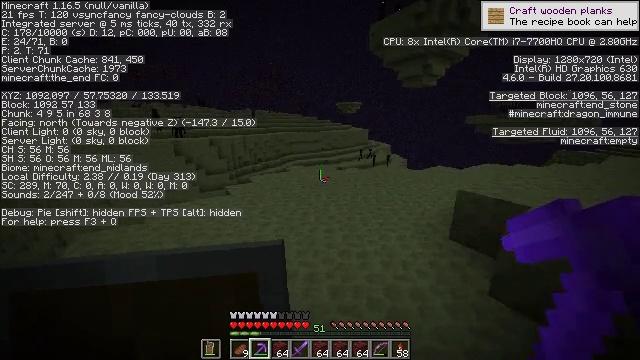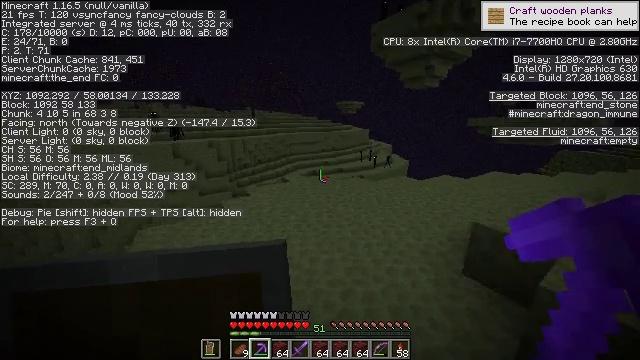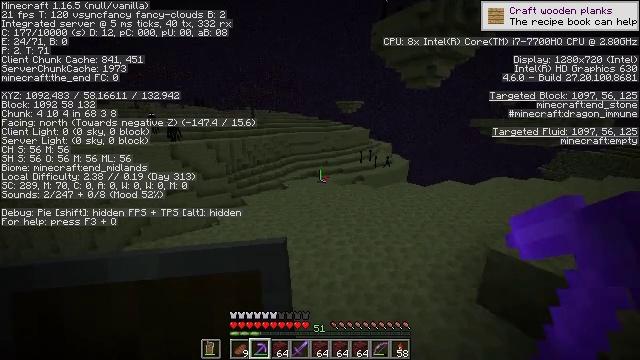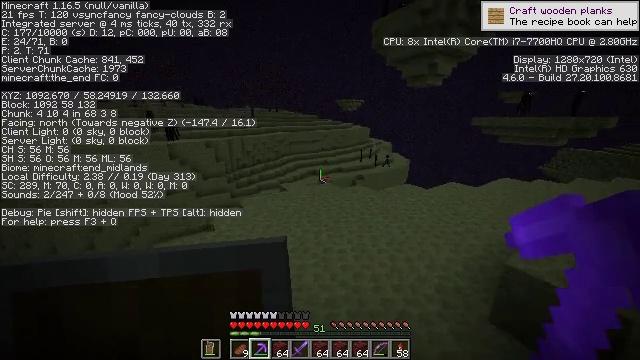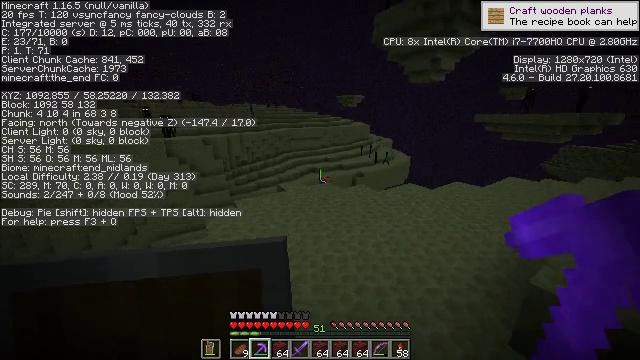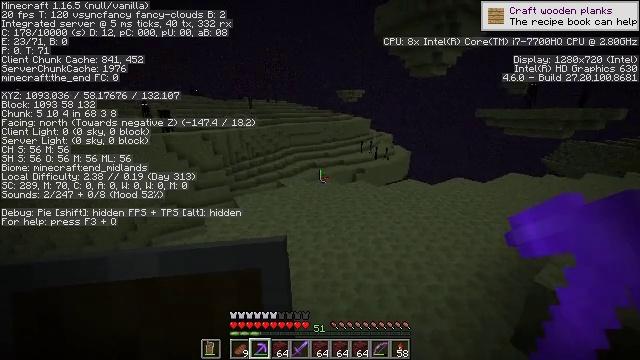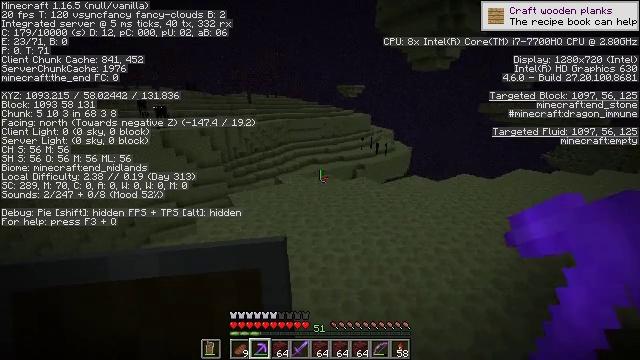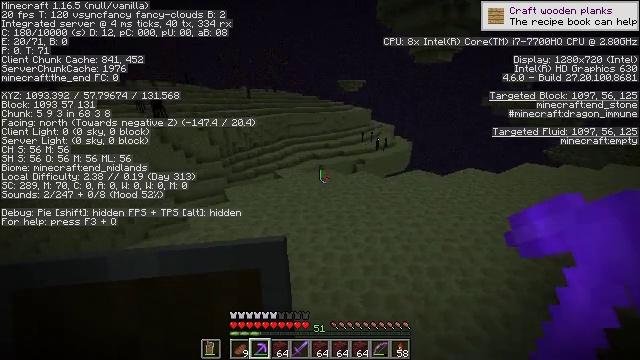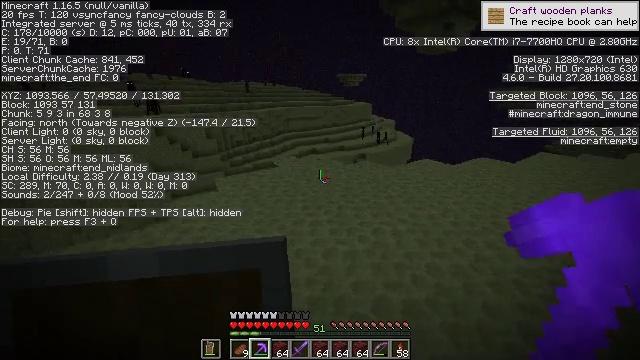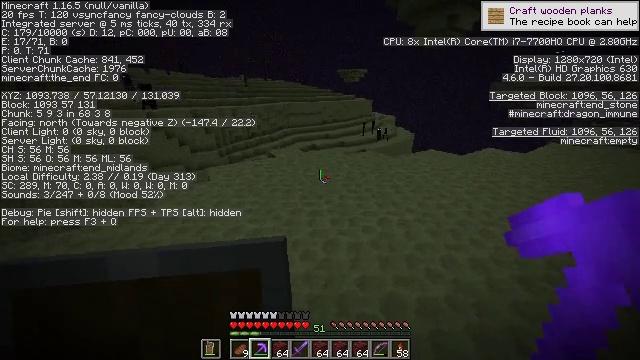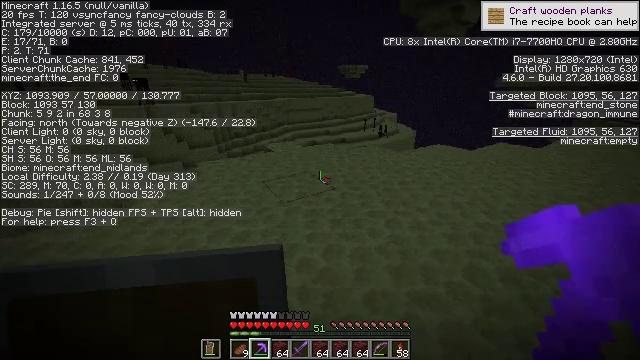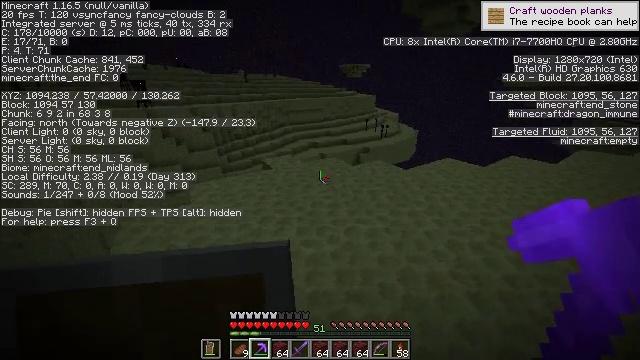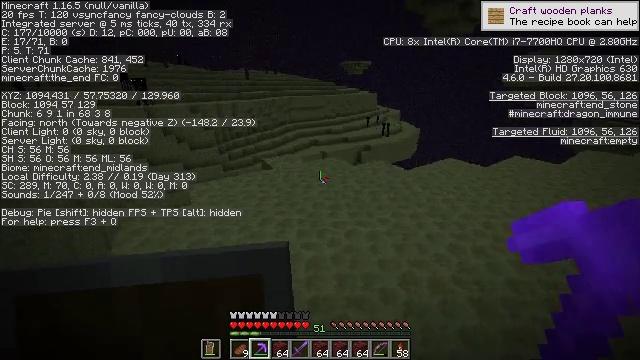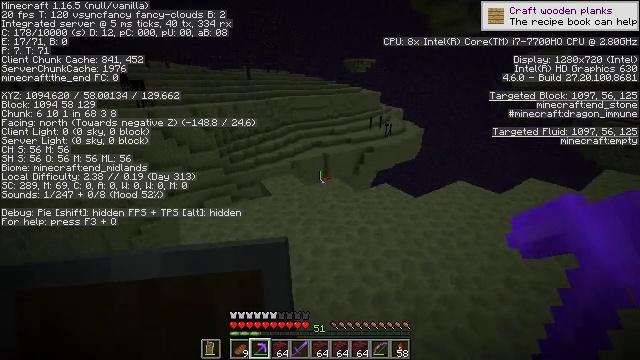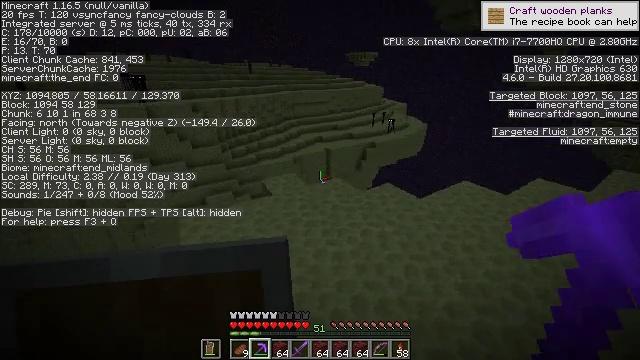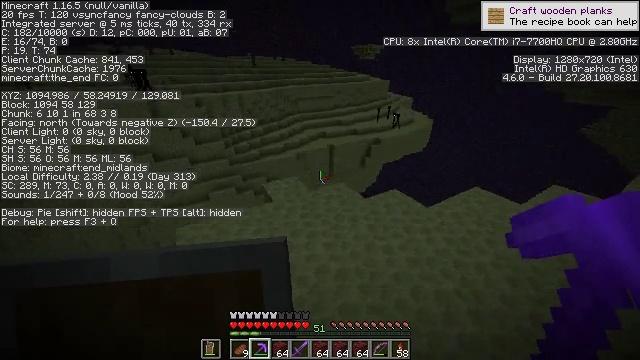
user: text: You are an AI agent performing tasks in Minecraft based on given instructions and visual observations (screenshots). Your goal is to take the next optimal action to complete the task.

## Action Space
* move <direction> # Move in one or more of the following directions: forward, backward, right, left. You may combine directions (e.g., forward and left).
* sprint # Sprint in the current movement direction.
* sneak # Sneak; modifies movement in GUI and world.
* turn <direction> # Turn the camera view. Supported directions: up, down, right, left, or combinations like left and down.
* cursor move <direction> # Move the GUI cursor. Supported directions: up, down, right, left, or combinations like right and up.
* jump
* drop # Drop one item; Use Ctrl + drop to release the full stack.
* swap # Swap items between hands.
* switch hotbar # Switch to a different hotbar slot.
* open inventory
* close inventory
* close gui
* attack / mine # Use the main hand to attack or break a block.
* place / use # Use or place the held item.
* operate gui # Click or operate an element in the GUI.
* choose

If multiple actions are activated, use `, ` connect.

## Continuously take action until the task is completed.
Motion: motion action
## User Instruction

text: Dig the end stone for building materials.
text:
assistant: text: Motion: move forward, jump
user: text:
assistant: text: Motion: move forward, jump
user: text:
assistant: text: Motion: move forward, jump
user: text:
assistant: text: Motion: move forward, jump
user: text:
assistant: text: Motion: move forward, turn down, jump
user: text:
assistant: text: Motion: move forward, turn down, jump
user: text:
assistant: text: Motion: move forward, turn down, jump
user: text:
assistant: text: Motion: move forward, turn down, jump
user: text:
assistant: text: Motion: move forward, jump
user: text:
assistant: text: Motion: move forward, jump
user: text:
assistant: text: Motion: move forward, jump
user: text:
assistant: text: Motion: move forward, jump
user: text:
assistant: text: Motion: move forward, jump
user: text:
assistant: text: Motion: move forward, turn down, jump
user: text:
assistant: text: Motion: move forward, turn left and down, jump
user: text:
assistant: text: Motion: move forward, turn left and down
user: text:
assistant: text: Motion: move forward, turn left and down
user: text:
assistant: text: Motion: move forward, turn left and down
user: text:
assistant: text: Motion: move forward, turn left and down
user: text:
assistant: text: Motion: move forward, turn left and down
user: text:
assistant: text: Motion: move forward, turn left
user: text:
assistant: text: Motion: turn left and down
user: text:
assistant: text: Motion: turn left and down
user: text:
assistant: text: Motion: turn left and down
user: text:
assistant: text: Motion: turn left and down
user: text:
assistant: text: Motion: turn left and down
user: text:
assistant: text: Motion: turn left
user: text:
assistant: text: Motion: turn left and down
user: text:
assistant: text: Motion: move forward
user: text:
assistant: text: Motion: move forward